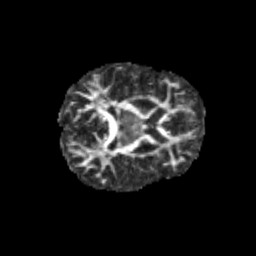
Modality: FA
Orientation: axial
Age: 9
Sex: male
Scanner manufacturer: siemens
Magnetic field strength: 3 T
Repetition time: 3.8 s
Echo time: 0.07 s